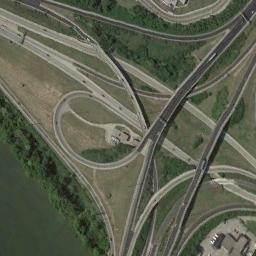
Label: overpass